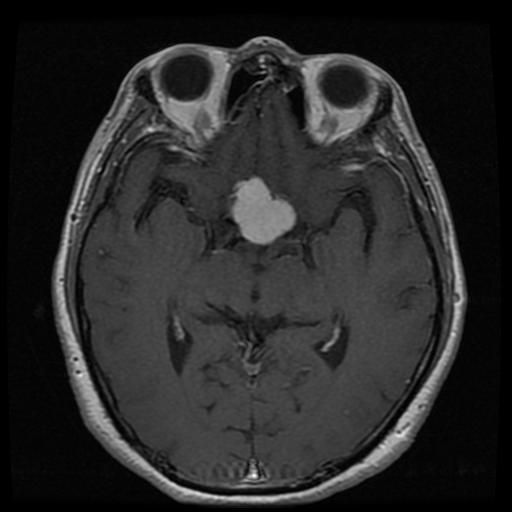
Label: meningioma